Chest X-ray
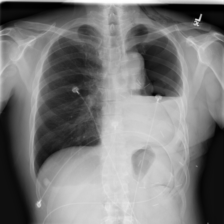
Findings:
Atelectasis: negative
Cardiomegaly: negative
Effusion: negative
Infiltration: negative
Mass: negative
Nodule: negative
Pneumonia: negative
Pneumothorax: negative
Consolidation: negative
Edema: negative
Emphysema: positive
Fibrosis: negative
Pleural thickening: negative
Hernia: negative